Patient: sex F, age 31
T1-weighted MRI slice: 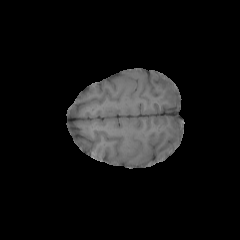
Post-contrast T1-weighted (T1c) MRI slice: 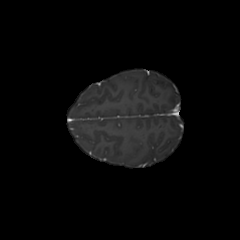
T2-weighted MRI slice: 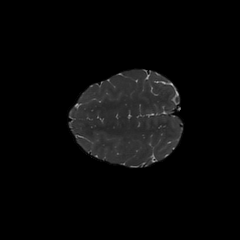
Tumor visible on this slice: no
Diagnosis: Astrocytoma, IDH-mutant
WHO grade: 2